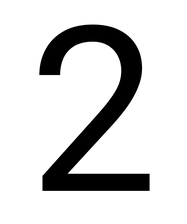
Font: Roboto_Regular